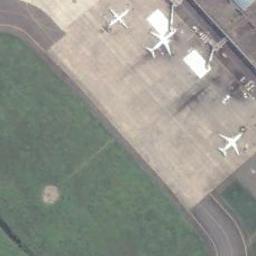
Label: airplane